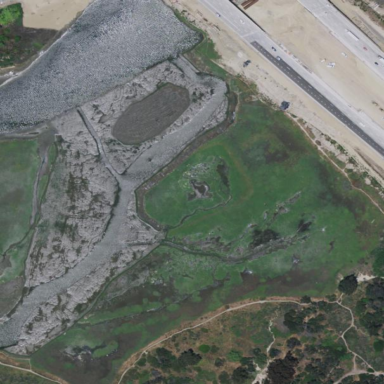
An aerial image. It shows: Tidal saltmarsh wetland area.